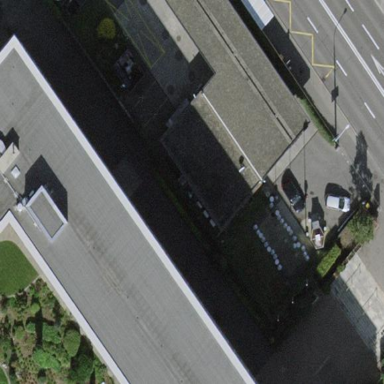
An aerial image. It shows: Convenience store that also serves as fuel station within building.